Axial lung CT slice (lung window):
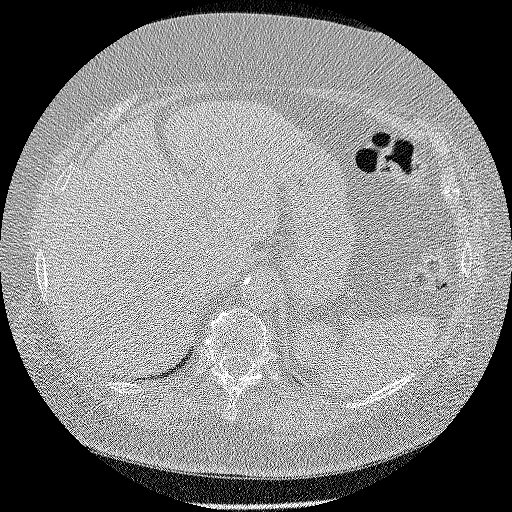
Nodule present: no